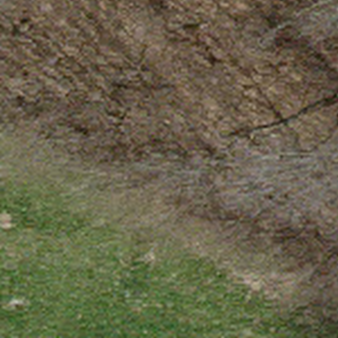
Label: other